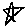
Label: star